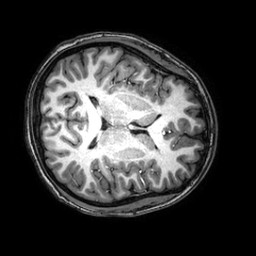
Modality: T1w
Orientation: axial
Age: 20
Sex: female